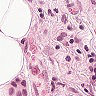
Metastatic tissue present: yes